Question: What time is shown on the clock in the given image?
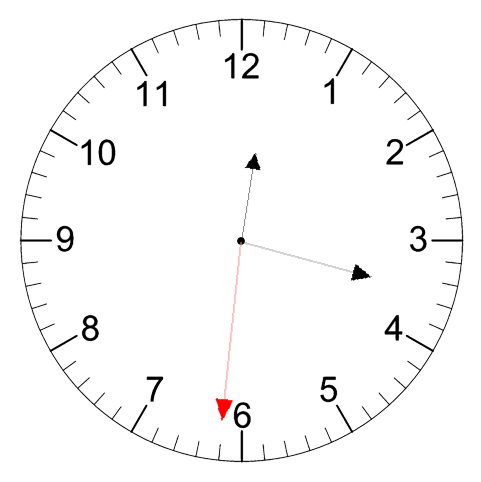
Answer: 12:17:31